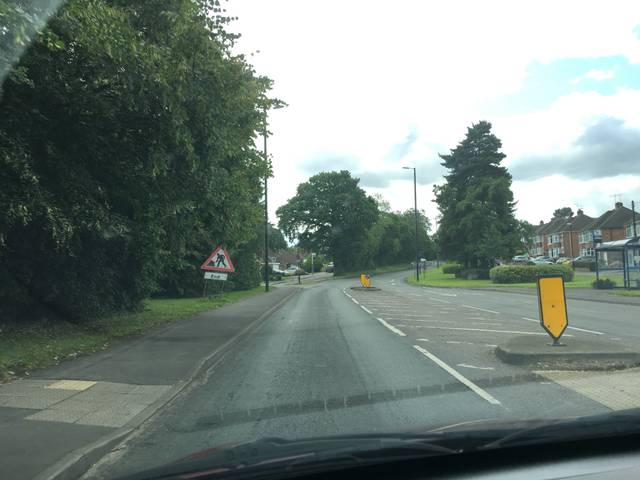
Region: United Kingdom
Coordinates: 52.379, -1.516